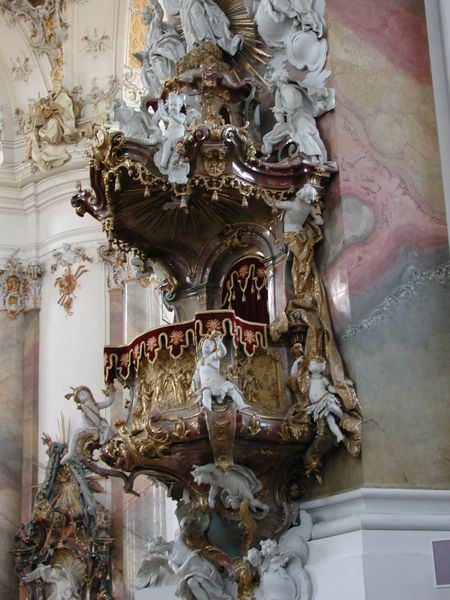
Titel: Ottobeuren, Klosterkirche
Künstler: Christoph Vogt
Standort: Ottobeuren, Klosterkirche (EU - D - Bayern)
Schlagwörter: blau, weiß, wolken, gelb, bunt, marmor, pfeiler, säule, rot, alt, wand, barock, samt, vorhang, kirche, figur, gold, musik, rosa, engel, balkon, relief, farbig, figuren, dekor, ornamente, verzierung, wandmalerei, draperie, stuck, edel, foto, bayern, strahlen, schnörkel, üppig, kanzel, jesus, priester, baldachin, troddeln, fresko, museum, wien, prunk, bordüren, heilig, putten, glocken, purpur, quasten, mamor, stuckmarmor, trompete, schalldeckel, wies, prunkvoll, rococo, schmuckvoll, corpus, zierat, bedacht, hochbarock, dold, kanzell, schalldeckelmarmor, kirche+barock, ambone, guld